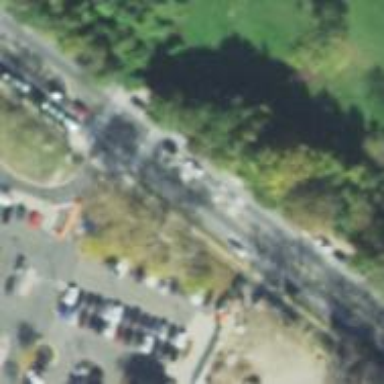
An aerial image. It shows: Crossing on footway.